Question: Please can you explain how I could create a loop function to give me the same result as the following,
'''
select to_char(add_months(trunc(sysdate,'MM'),- 0),'MM')||'-'||to_char(add_months(trunc(sysdate,'MM'),- 0),'YYYY') today,
to_char(add_months(trunc(sysdate,'MM'),- 1),'MM')||'-'||to_char(add_months(trunc(sysdate,'MM'),- 1),'YYYY') date_1,
to_char(add_months(trunc(sysdate,'MM'),- 2),'MM')||'-'||to_char(add_months(trunc(sysdate,'MM'),- 2),'YYYY') date_2,
to_char(add_months(trunc(sysdate,'MM'),- 3),'MM')||'-'||to_char(add_months(trunc(sysdate,'MM'),- 3),'YYYY') date_3,
to_char(add_months(trunc(sysdate,'MM'),- 4),'MM')||'-'||to_char(add_months(trunc(sysdate,'MM'),- 4),'YYYY') date_4,
to_char(add_months(trunc(sysdate,'MM'),- 5),'MM')||'-'||to_char(add_months(trunc(sysdate,'MM'),- 5),'YYYY') date_5,
to_char(add_months(trunc(sysdate,'MM'),- 6),'MM')||'-'||to_char(add_months(trunc(sysdate,'MM'),- 6),'YYYY') date_6,
to_char(add_months(trunc(sysdate,'MM'),- 7),'MM')||'-'||to_char(add_months(trunc(sysdate,'MM'),- 7),'YYYY') date_7,
to_char(add_months(trunc(sysdate,'MM'),- 8),'MM')||'-'||to_char(add_months(trunc(sysdate,'MM'),- 8),'YYYY') date_6,
to_char(add_months(trunc(sysdate,'MM'),- 9),'MM')||'-'||to_char(add_months(trunc(sysdate,'MM'),- 9),'YYYY') date_9,
to_char(add_months(trunc(sysdate,'MM'),-10),'MM')||'-'||to_char(add_months(trunc(sysdate,'MM'),-10),'YYYY') date_10,
to_char(add_months(trunc(sysdate,'MM'),-11),'MM')||'-'||to_char(add_months(trunc(sysdate,'MM'),-11),'YYYY') date_11
from dual
'''
I want the results to populate in to columns, like ...

I want to use this go back to Jan 2000 but, don't really want to repeat these lines. Also, every month I would have to add another line to cover the new month. I am wondering if there is a LOOP function in SQL similar to a DO ... LOOP UNTIL in Excel.
Thanks
SMORF
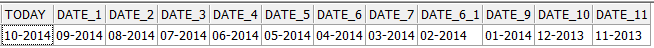
Answer: I think what you want is:
'''
select * from (
select level-1 as num,
to_char(add_months(trunc(sysdate,'MM'),- (level-1)),'MM')||'-'||to_char(add_months(trunc(sysdate,'MM'),- (level-1)),'YYYY') as dte
from dual
connect by level <= 12
)
pivot (
max(dte) as "DATE"
for num in (0 as "CURRENT", 1 as "1", 2 as "2", 3 as "3", 4 as "4", 5 as "5",6 as "6",7 as "7",8 as "8",9 as "9",10 as "10", 11 as "11"))
'''
Output:
'''
CURRENT_DATE 1_DATE 2_DATE 3_DATE 4_DATE 5_DATE 6_DATE 7_DATE 8_DATE 9_DATE 10_DATE 11_DATE
10-2014 09-2014 08-2014 07-2014 06-2014 05-2014 04-2014 03-2014 02-2014 01-2014 12-2013 11-2013
'''